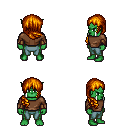
a pixel art fantasy rpg character, male body template, orc, green skin, brown long-sleeve shirt, teal pants, dark blonde right-swept hairstyle, cloth bracers, four views (front, back, left, right), 2x2 character sprite sheet, small pixel art, hard edges, no anti-aliasing